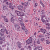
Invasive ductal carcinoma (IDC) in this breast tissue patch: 1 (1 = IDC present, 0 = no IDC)